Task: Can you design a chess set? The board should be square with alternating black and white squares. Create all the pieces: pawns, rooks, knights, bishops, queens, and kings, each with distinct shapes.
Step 1193:
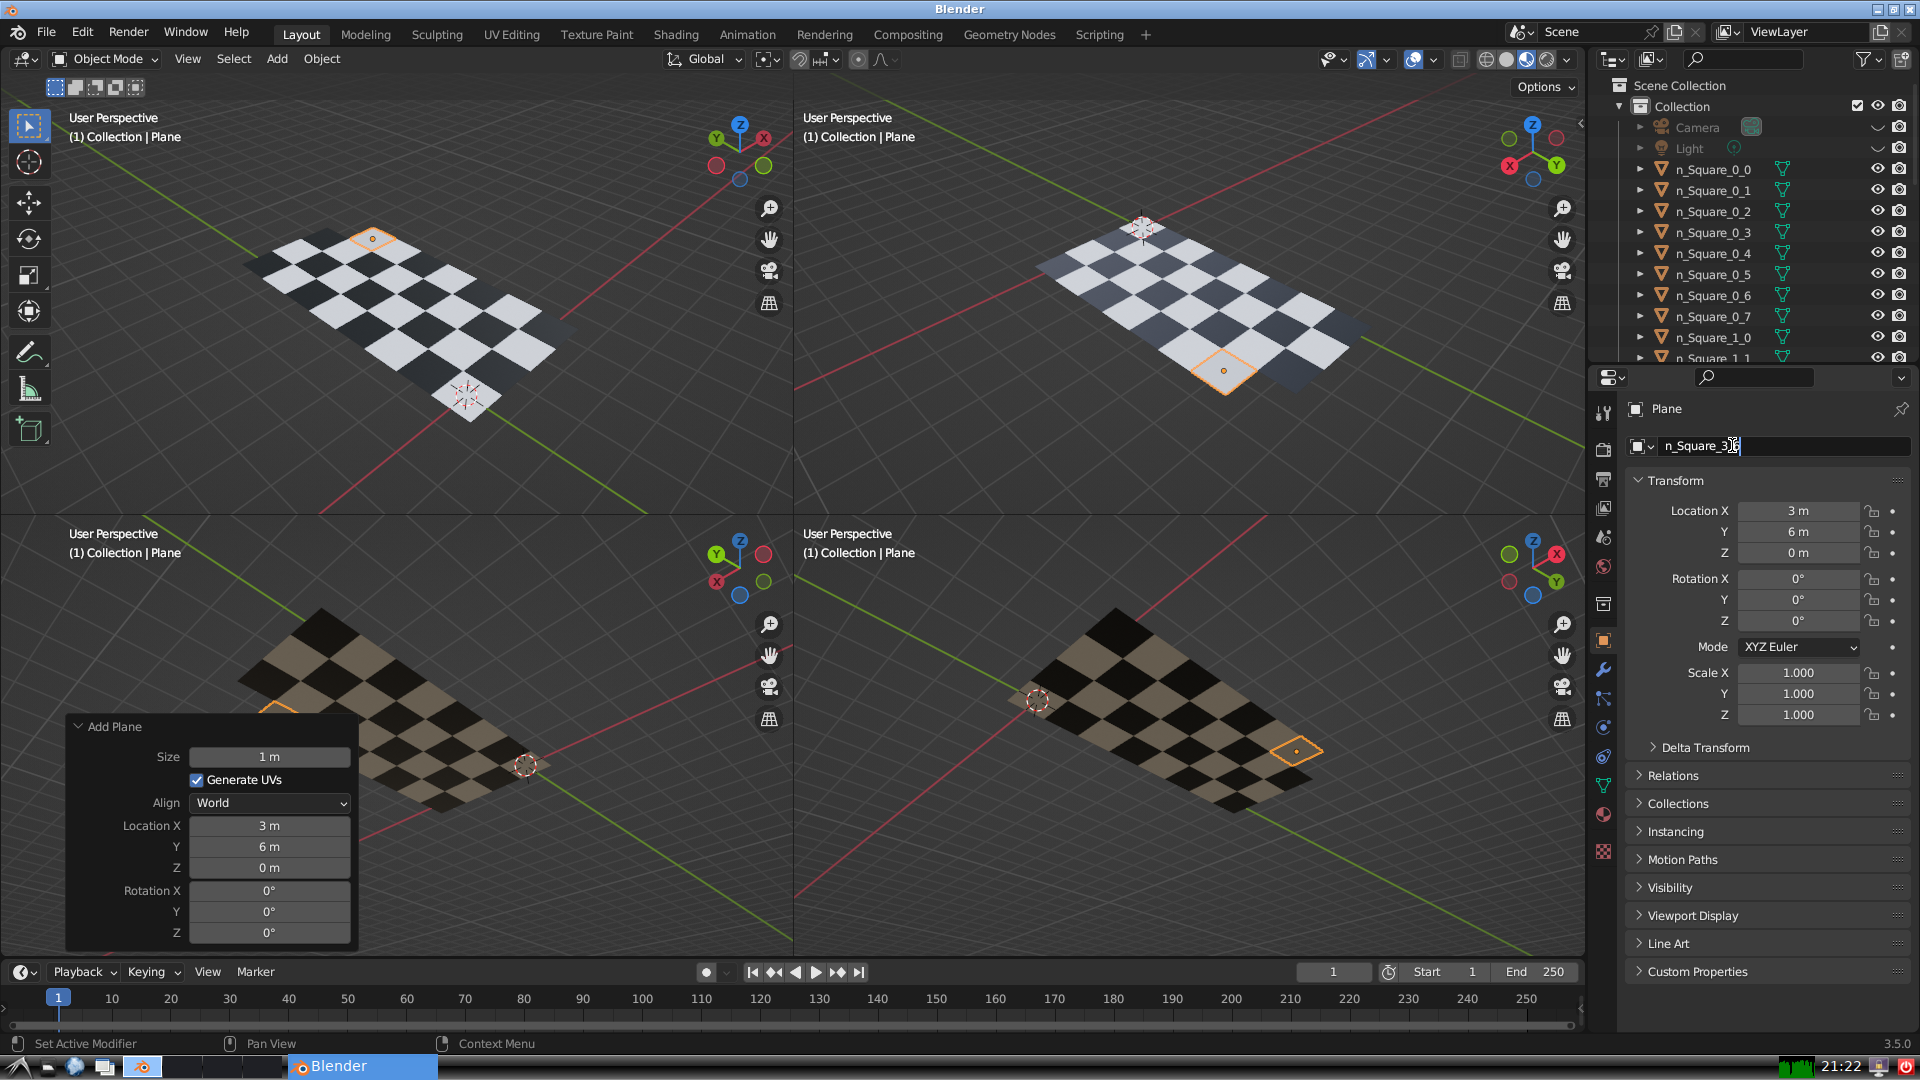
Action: {"key_press": ['Return']}